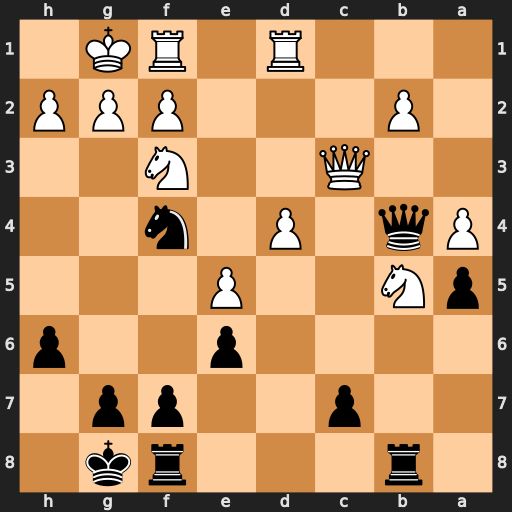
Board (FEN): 1r3rk1/2p2pp1/4p2p/pN2P3/Pq1P1n2/2Q2N2/1P3PPP/3R1RK1
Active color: b
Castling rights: -
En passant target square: -
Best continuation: Ne2+ Kh1 Nxc3